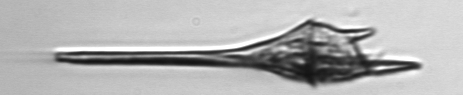
Label: Tripos_lineatus